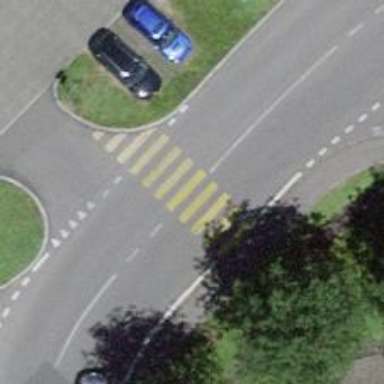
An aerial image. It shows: Marked zebra crossing on the road.